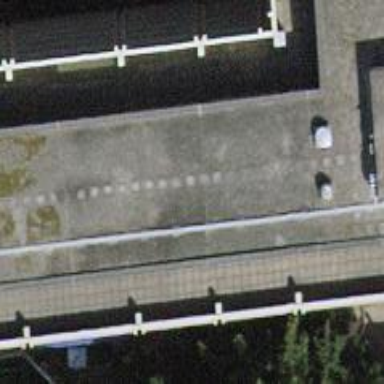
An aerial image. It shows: Shed designated for bicycle parking.